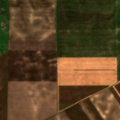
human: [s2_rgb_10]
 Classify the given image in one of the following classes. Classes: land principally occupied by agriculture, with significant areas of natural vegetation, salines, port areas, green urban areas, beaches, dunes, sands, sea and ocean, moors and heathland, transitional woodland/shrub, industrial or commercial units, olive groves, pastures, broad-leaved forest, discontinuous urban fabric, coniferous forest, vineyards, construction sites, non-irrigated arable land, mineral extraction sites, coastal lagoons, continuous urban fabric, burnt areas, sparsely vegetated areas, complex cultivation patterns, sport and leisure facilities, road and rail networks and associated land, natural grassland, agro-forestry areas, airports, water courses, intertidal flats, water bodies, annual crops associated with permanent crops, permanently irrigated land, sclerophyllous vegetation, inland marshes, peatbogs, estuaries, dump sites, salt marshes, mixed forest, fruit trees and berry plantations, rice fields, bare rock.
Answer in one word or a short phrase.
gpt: non-irrigated arable land